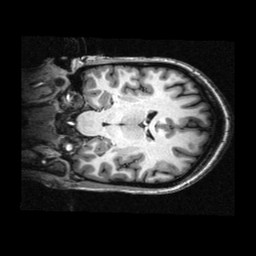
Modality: T1w
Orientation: coronal
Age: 23
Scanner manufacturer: siemens
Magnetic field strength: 3 T
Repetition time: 2.3 s
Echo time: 0.00336 s